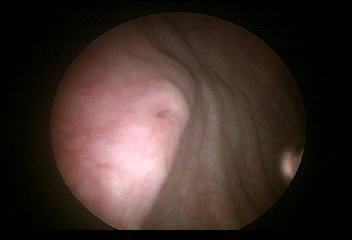
Modality: WLC
Class: Anatomical landmarks
Subclass: UreteralOrifice
Bladder cancer association: No
Annotated structures: Right ureteral orifice